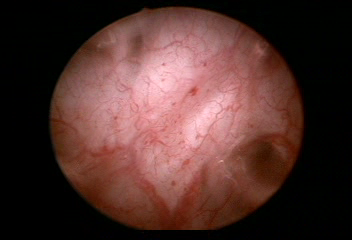
Modality: WLC
Class: Normal mucosa
Bladder cancer association: No